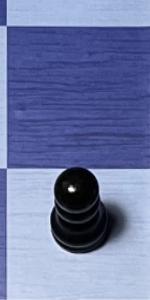
Label: Pawn_Black